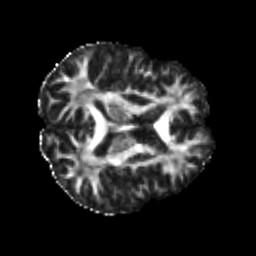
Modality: FA
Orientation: axial
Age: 21
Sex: male
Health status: healthy
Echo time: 0.074 s